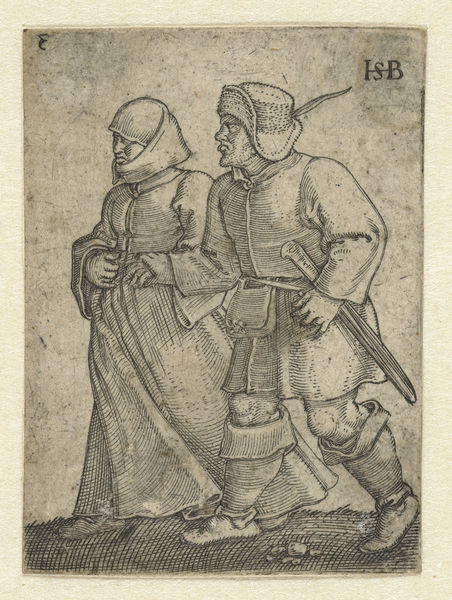
Titel: Dansend boerenpaar
Künstler: Hans Sebald Beham
Standort: Amsterdam
Institution: Rijksmuseum
Schlagwörter: hat, sword, white, black, dress, female, gray, old, woman, gown, feather, man, rock, peasant, male, drawing, black and white, bonnet, coat, scarf, etching, illustration, walking, beard, boots, couple, pair, boot, medieval, fingers, humans, grid, tan, stones, angry, sack, husband, wife, pregnant, bag, holding hands, purse, mad, severe, pouch, isb, 중세시대, 칼, 부부, 결혼, 농부, 아낙네, angry northern peasants